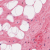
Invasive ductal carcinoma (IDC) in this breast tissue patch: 0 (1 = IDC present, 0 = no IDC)